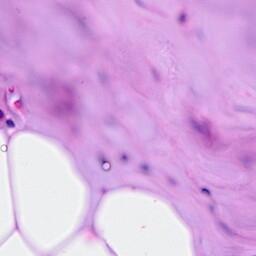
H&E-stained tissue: Breast